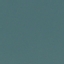
Land use / land cover class: SeaLake